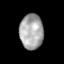
Tissue: lung
Cell type: Fibroblasts
Senescence score: 0.5502
Nuclear area (px): 808
Mean DAPI intensity: 168.238